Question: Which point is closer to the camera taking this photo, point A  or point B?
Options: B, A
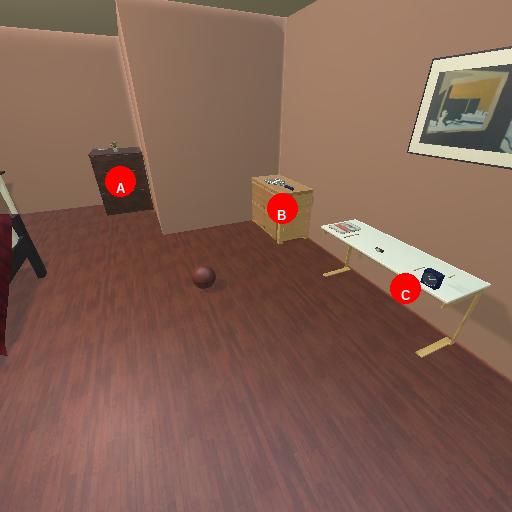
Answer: B